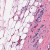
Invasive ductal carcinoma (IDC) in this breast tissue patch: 0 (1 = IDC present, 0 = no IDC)